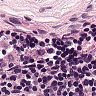
Metastatic tissue present: no